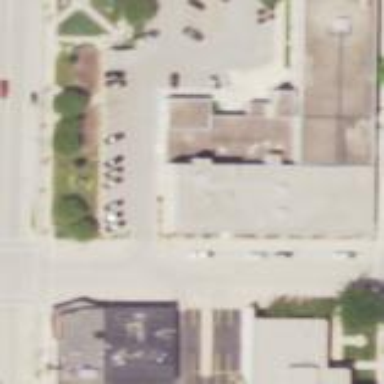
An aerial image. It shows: Public building.